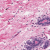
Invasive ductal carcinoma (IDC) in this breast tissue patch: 0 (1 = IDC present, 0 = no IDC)